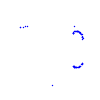
Particle: proton